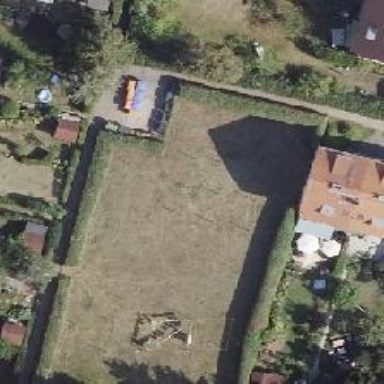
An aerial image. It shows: Residential garden surrounded by fence.